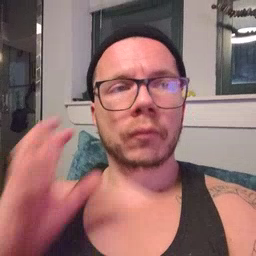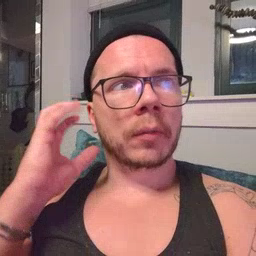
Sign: radio